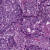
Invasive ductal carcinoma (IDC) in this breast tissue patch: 1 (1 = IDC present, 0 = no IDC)